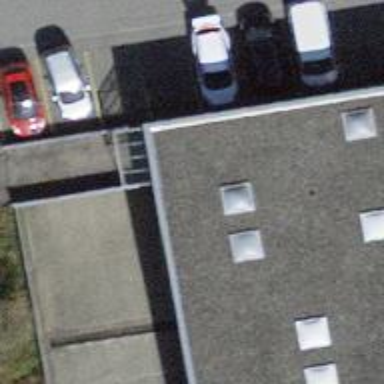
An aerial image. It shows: Parking available on the street side.